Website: slack
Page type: billing-address
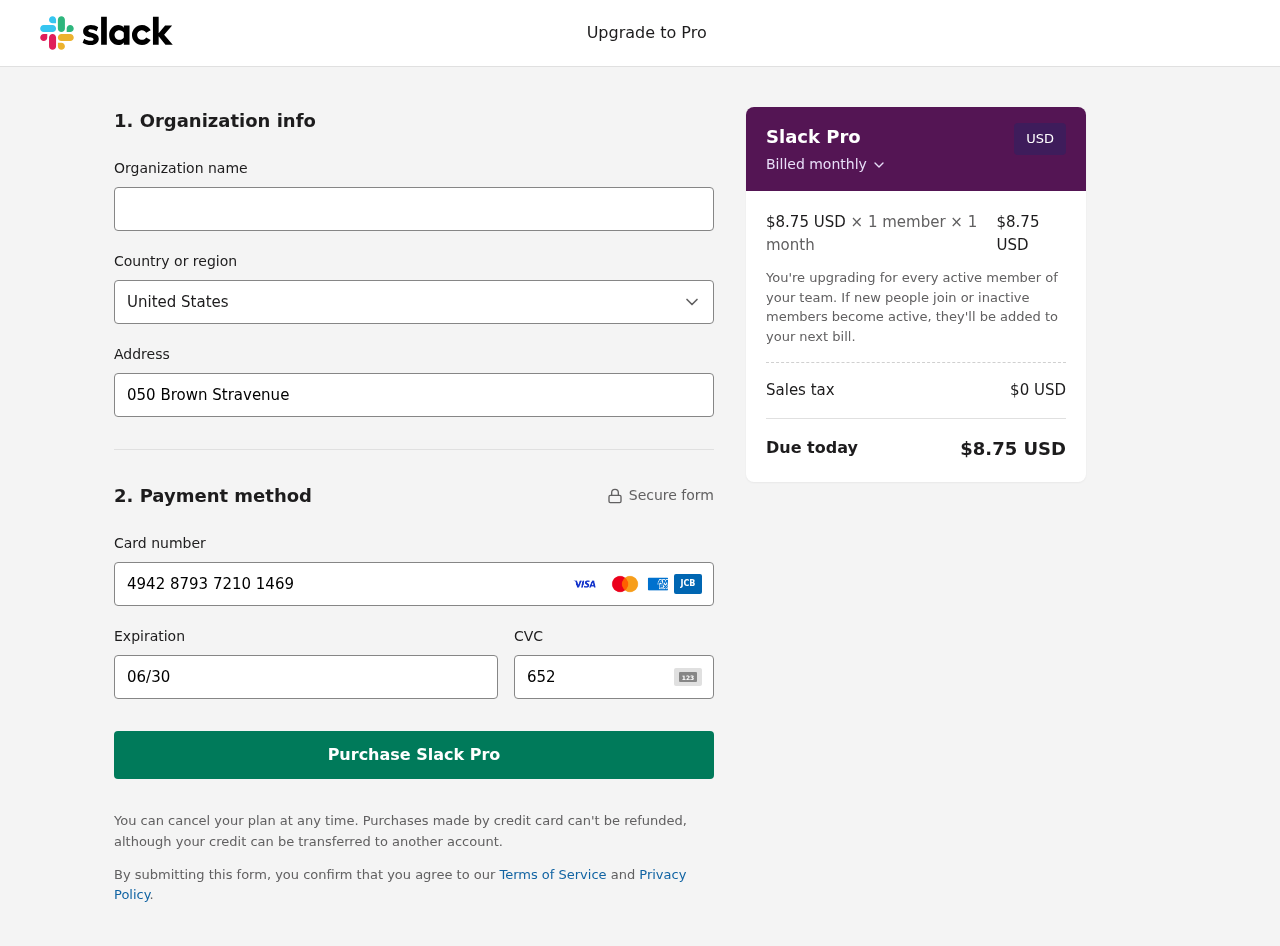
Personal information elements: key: PII_CARD_CVV
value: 652
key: PII_CARD_EXPIRY
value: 06/30
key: PII_CARD_NUMBER
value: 4942 8793 7210 1469
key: PII_COUNTRY
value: United States
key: PII_STREET
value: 050 Brown Stravenue
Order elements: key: ORDER_PRICE_PER_MEMBER
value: $8.75 USD
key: ORDER_MEMBER_COUNT
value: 1
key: ORDER_MONTH_COUNT
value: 1
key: ORDER_SUBTOTAL
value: $8.75 USD
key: ORDER_TAX
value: $0
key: ORDER_TOTAL
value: $8.75 USD